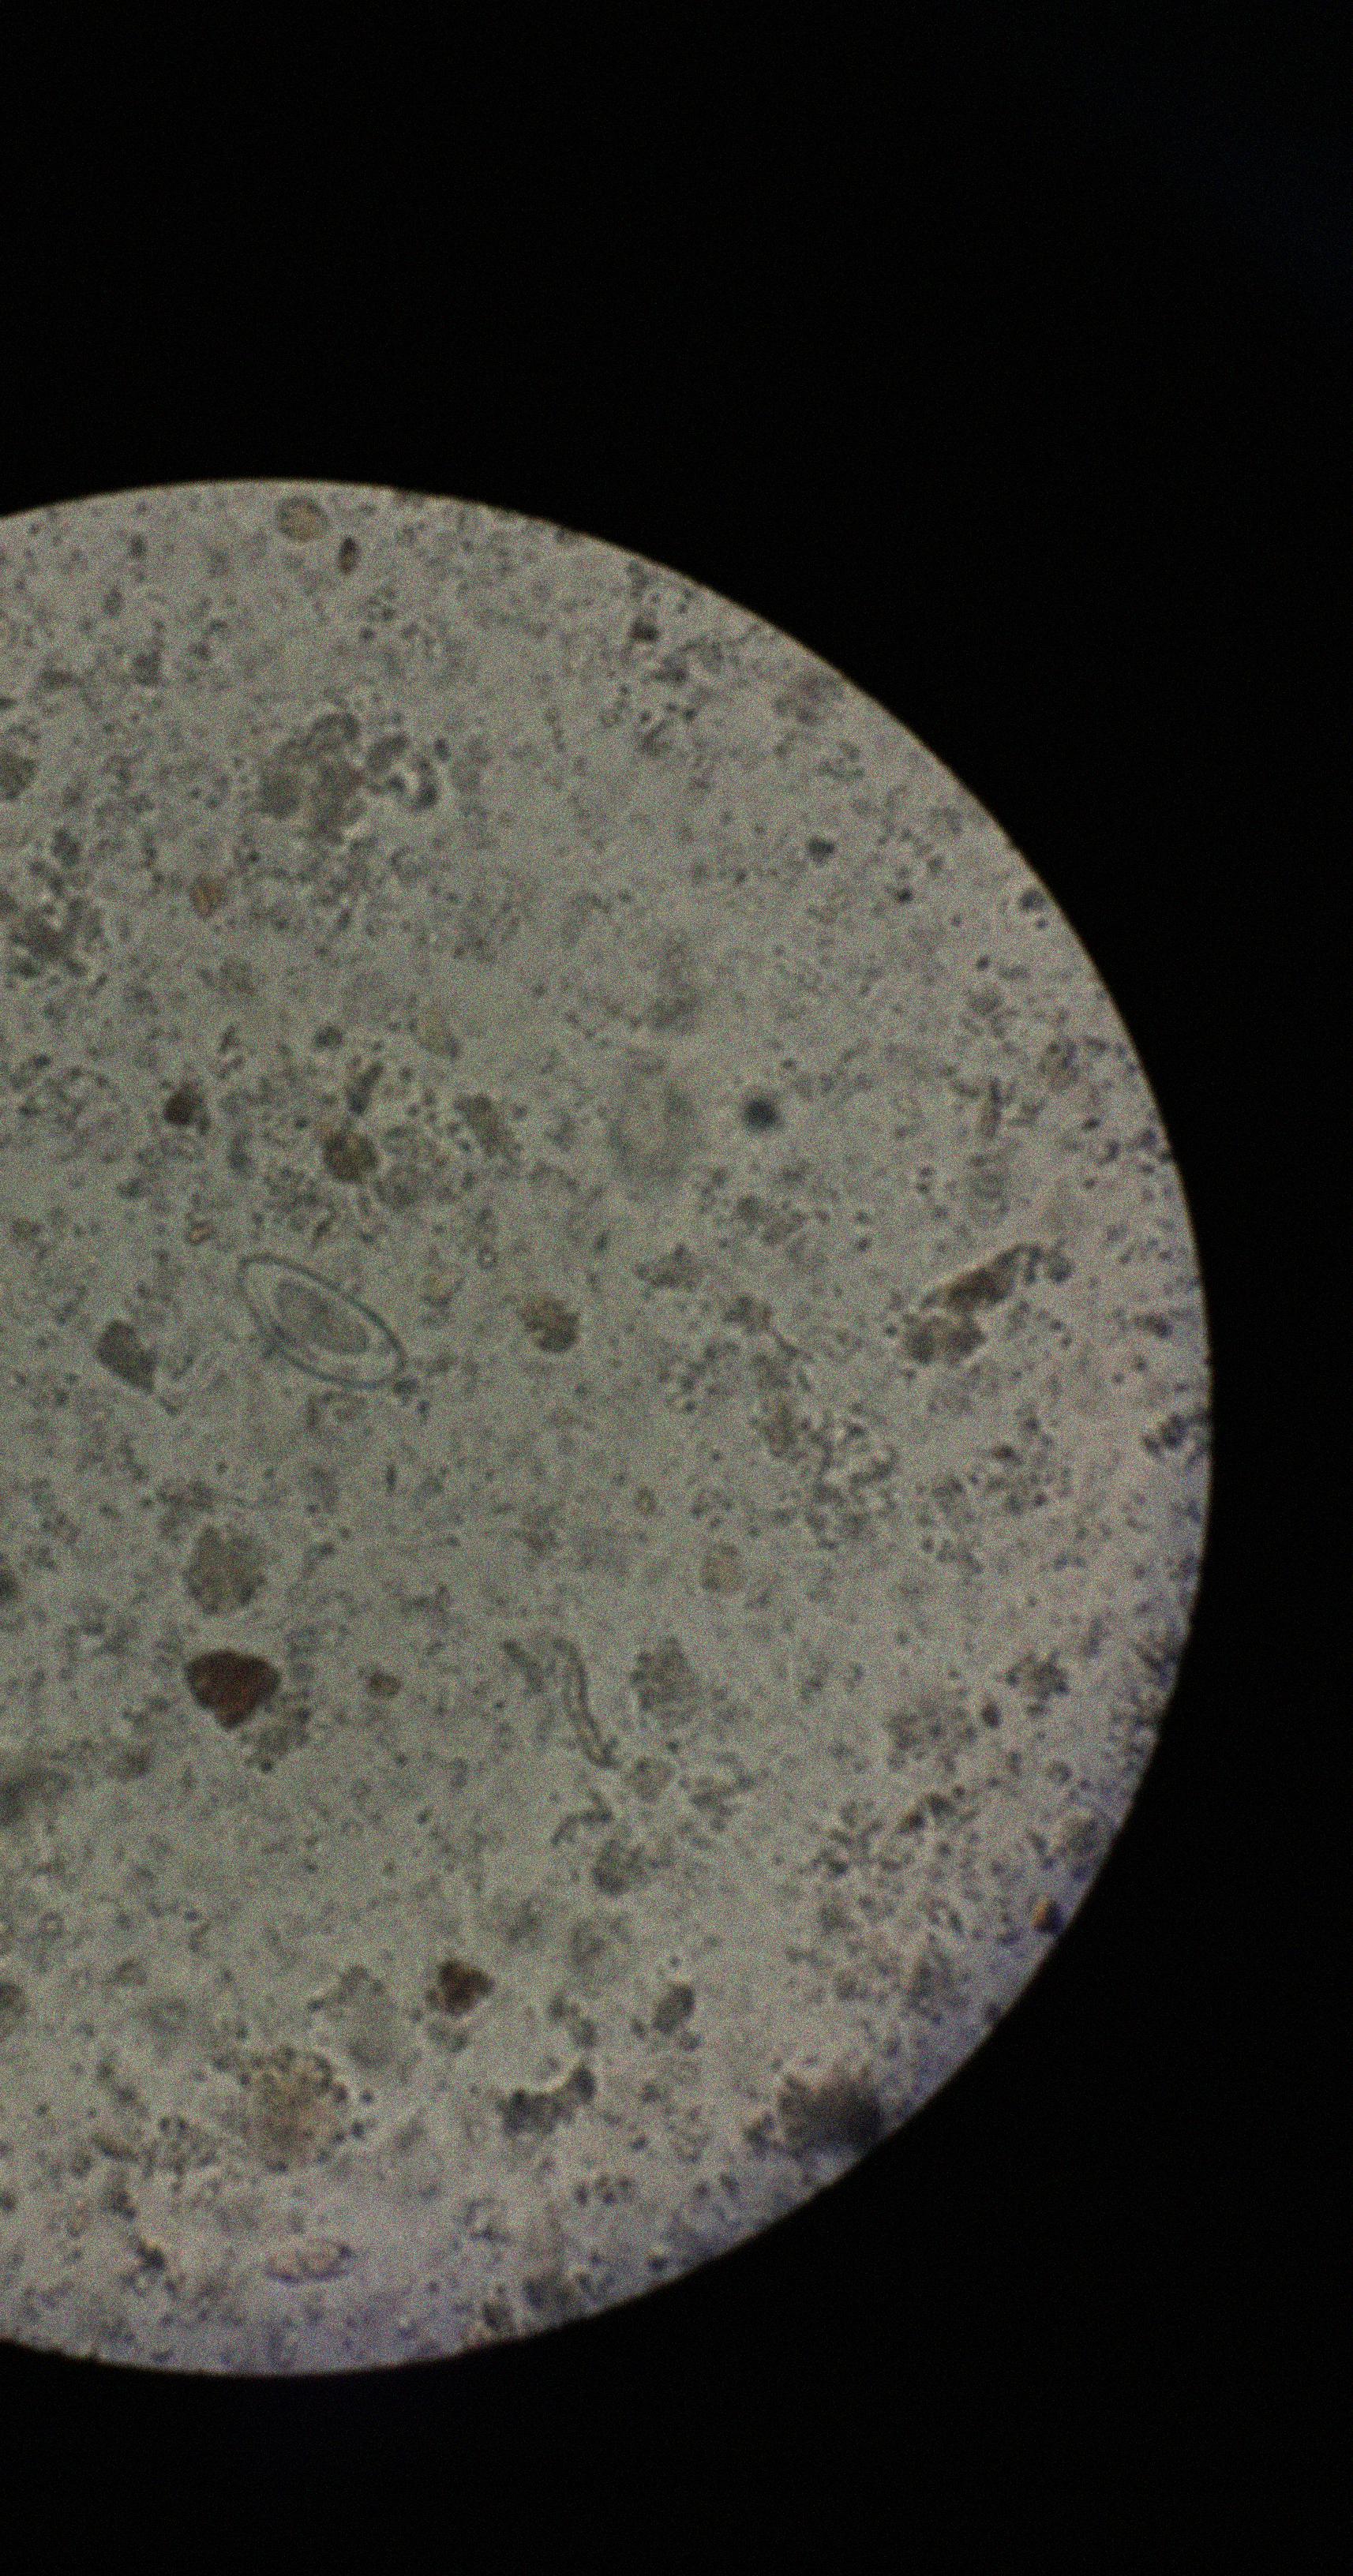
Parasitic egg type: Enterobius vermicularis